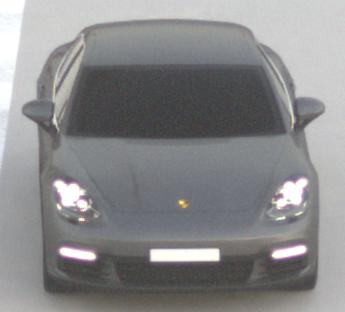
Make: Porsche
Model: Panamera
Detailed model: Panamera (971)
Model produced from: 2016/11
Model produced until: 2018/08
Doors: 5
Color: gray
Road condition: dry road
Daytime: sunrise or sunset
Contrast: low contrast